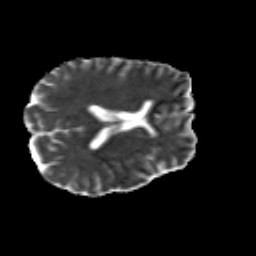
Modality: MD
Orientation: axial
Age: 29
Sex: female
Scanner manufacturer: siemens
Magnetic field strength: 3 T
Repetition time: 8.8 s
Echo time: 0.085 s